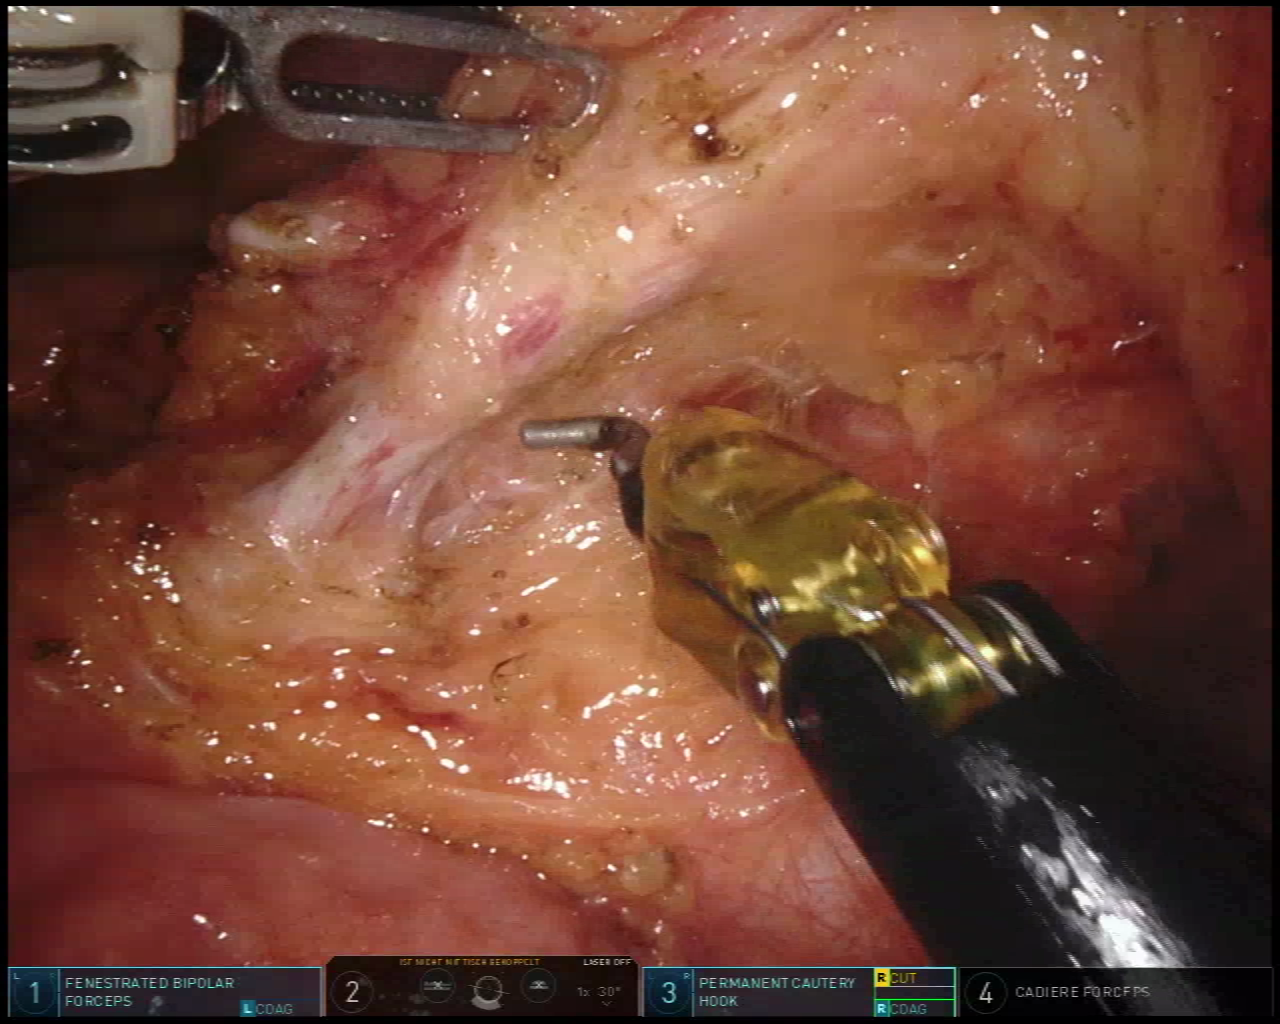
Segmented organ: inferior_mesenteric_artery
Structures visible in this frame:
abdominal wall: no
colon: no
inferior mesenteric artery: yes
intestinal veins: no
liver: no
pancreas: no
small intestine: yes
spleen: no
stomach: no
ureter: no
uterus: no
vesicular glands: no